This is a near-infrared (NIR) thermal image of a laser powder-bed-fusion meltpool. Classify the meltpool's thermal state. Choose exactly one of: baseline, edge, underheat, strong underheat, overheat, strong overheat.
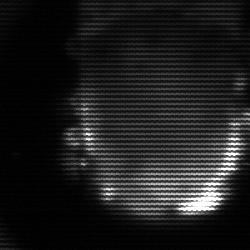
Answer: baseline